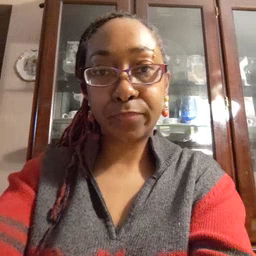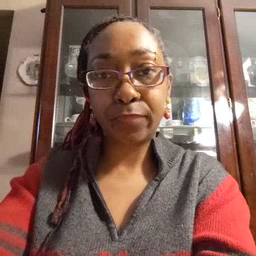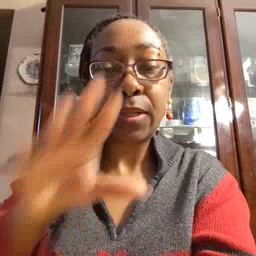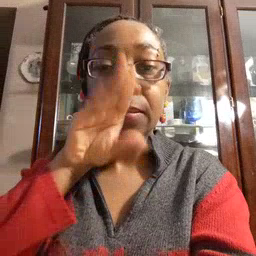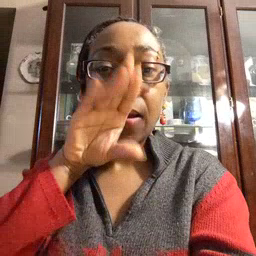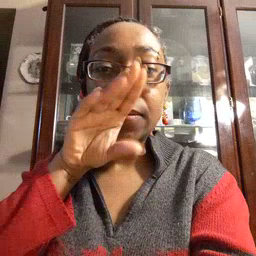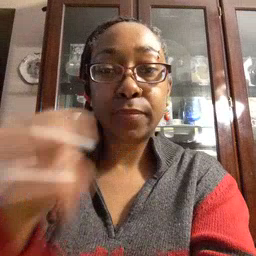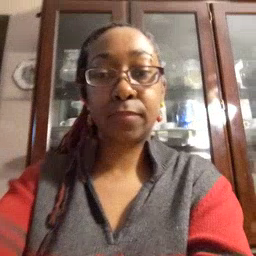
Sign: duck